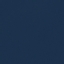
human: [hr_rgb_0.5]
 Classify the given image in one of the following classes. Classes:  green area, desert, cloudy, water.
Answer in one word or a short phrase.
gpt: water